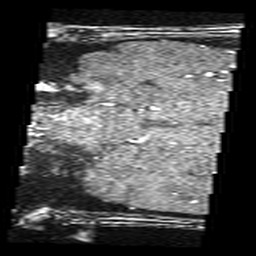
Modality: angio
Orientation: coronal
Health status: ill
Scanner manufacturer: siemens
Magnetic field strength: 3 T
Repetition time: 0.022 s
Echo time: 0.00401 s